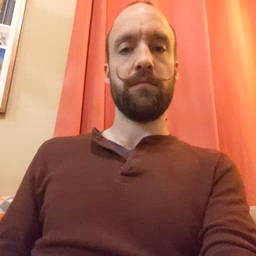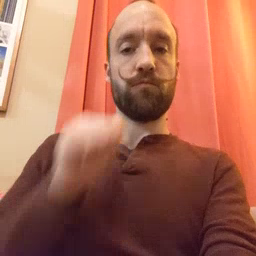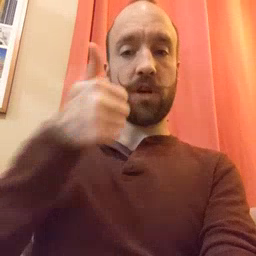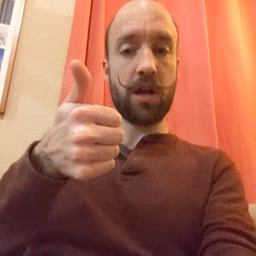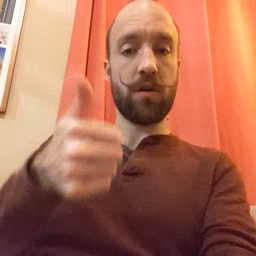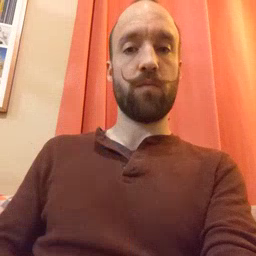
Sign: tomorrow